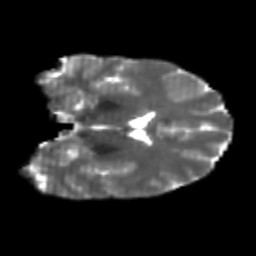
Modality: T2w
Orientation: coronal
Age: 23
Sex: male
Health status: healthy
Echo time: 0.074 s